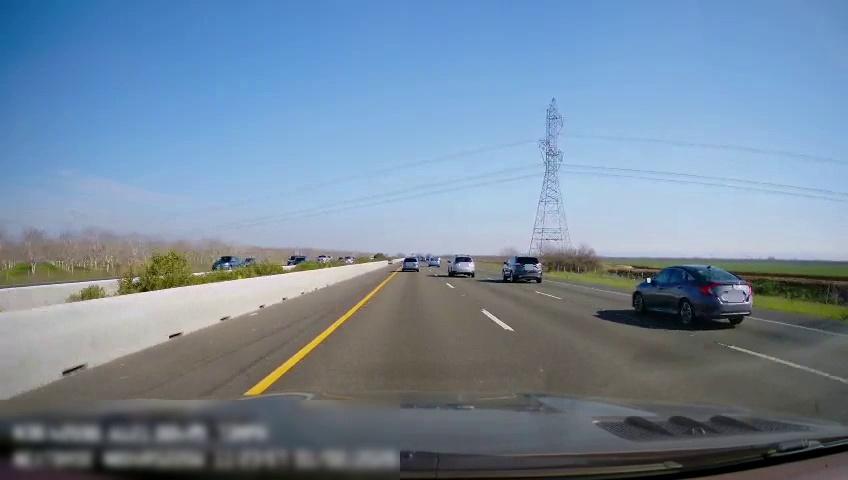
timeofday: Day
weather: Sunny
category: Drivable Space
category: Vehicles | Car
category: Vehicles | Car
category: Vehicles | SUV
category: Vehicles | Van
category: Vehicles | SUV
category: Vehicles | SUV
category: Vehicles | SUV
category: Lanes | Current Lane
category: Lanes | Current Lane
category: Lanes | Alternate Lane
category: Lanes | Alternate Lane